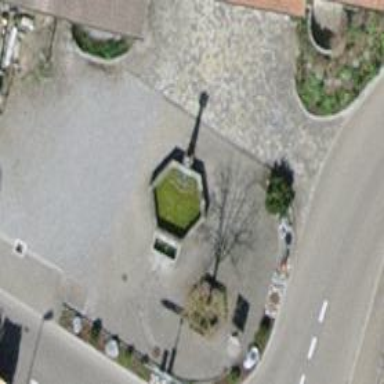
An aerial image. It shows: Drinking fountain for providing drinking water.